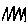
Label: zigzag